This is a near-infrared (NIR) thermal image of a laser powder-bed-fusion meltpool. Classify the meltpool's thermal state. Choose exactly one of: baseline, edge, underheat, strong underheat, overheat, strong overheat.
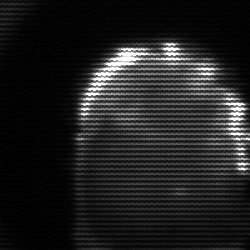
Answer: baseline